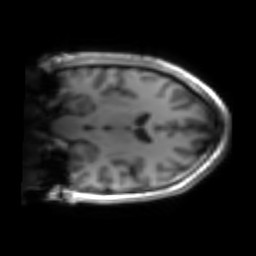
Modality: inplaneT1
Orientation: coronal
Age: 24
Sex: male
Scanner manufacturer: siemens
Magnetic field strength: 3 T
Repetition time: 1.2 s
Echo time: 0.00251 s